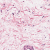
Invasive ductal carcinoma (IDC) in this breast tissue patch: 0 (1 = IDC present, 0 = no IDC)